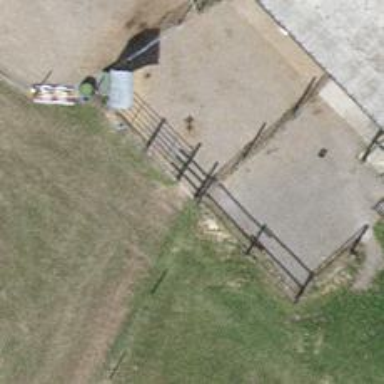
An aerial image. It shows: Fence.